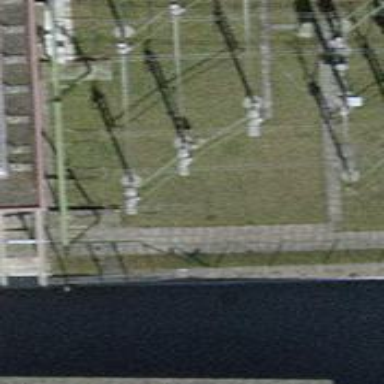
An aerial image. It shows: Switch used for power control.